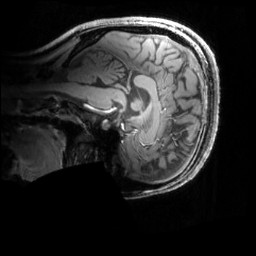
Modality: MP2RAGE
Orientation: sagittal
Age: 23
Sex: female
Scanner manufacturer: siemens
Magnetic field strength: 6.98 T
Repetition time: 6 s
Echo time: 0.00283 s